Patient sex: M
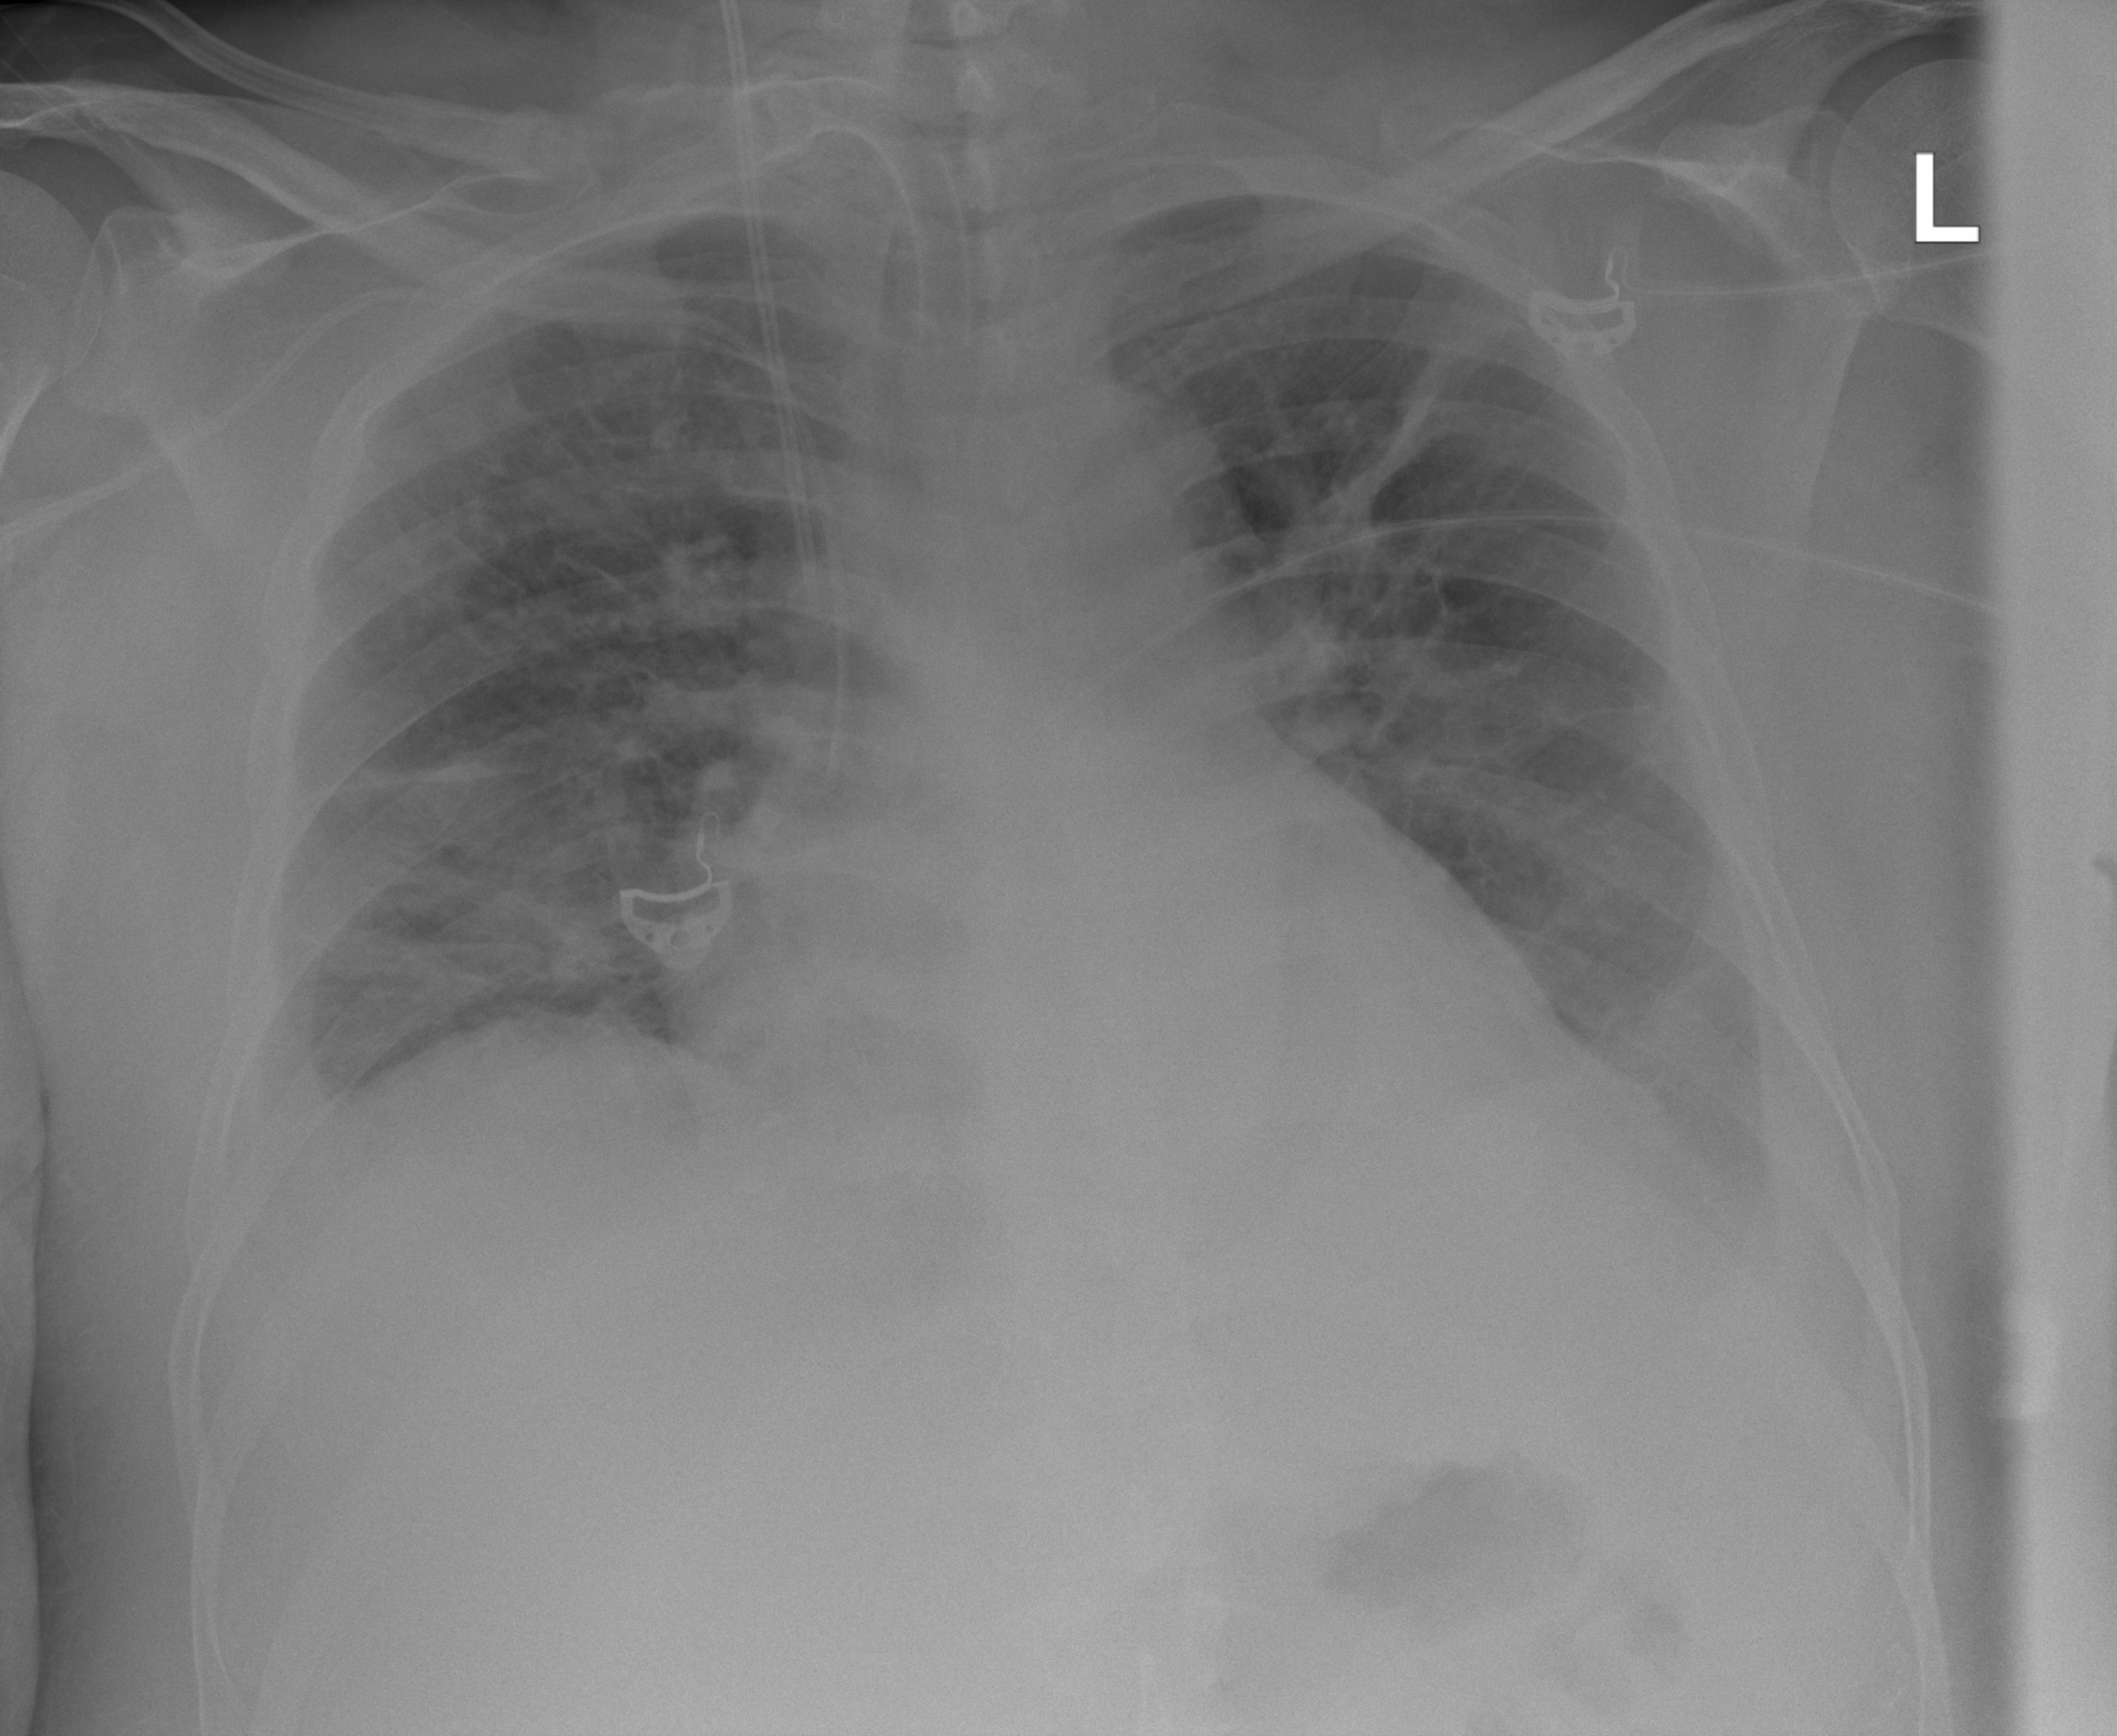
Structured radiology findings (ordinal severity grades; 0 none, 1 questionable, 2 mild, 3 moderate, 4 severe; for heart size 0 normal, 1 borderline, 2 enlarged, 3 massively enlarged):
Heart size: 2
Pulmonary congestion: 2
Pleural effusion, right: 2
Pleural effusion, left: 2
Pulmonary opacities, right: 2
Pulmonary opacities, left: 2
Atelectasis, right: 3
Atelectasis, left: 2